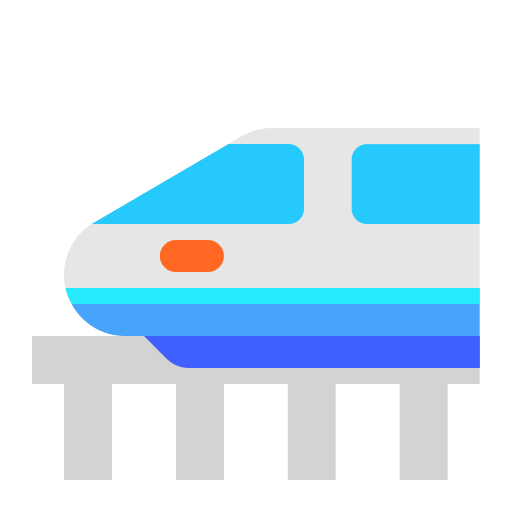
high speed train flat